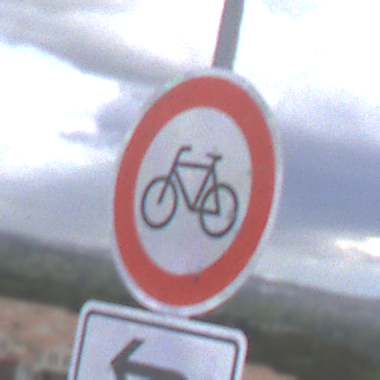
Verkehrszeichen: VerbotRadverkehr
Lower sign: RichtungsangabeDurchPfeile2
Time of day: MorningAfternoon
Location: Outdoor (Suburban)
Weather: PartlyCloudy
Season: NotSpecified
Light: Natural